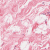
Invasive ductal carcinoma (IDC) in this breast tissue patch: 0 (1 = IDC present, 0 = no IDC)